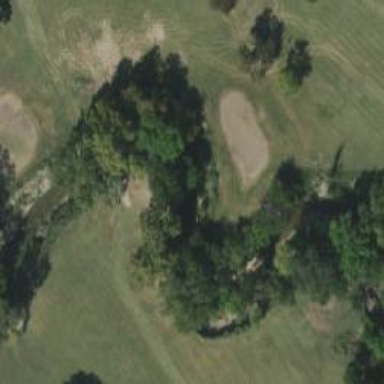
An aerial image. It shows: Golf hole.